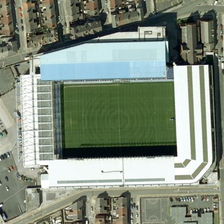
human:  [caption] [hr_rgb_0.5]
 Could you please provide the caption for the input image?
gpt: many buildings are around a large stadium .

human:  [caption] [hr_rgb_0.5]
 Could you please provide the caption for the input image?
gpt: many buildings are around a large stadium .

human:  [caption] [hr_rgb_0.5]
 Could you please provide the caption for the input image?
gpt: many buildings are around a large stadium .

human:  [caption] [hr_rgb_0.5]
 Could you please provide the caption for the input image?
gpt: many buildings are around a large stadium .

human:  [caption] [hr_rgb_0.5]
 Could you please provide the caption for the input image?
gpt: many buildings are around a large stadium .